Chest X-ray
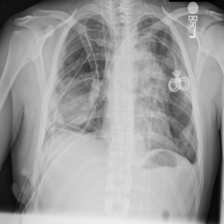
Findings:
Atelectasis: negative
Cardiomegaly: negative
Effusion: negative
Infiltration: negative
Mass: negative
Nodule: negative
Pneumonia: negative
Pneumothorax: negative
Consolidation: negative
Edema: negative
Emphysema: negative
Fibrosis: negative
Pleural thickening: negative
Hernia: negative